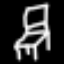
Label: chair